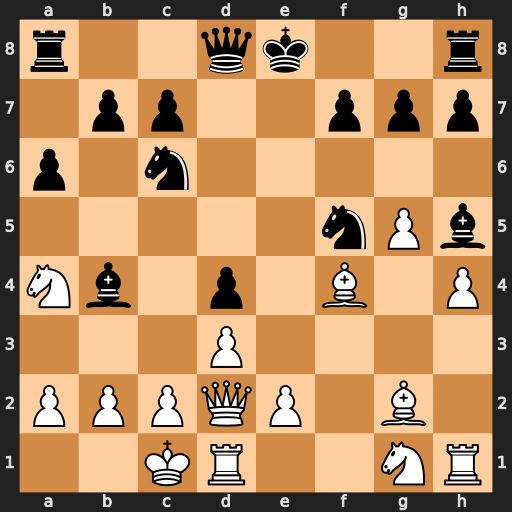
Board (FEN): r2qk2r/1pp2ppp/p1n5/5nPb/Nb1p1B1P/3P4/PPPQP1B1/2KR2NR
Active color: w
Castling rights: kq
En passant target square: -
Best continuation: Bxc6+ bxc6 Qxb4